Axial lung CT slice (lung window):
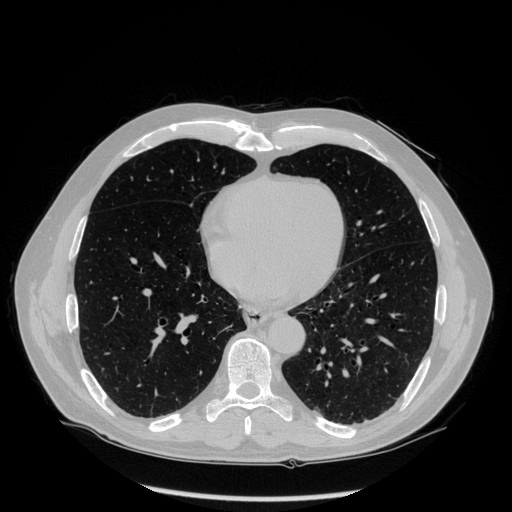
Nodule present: no